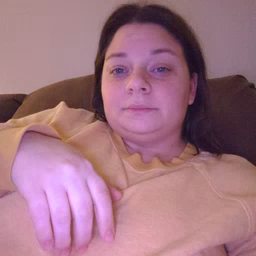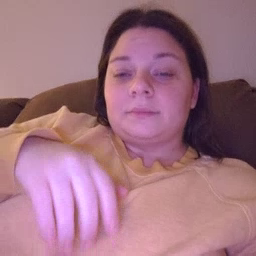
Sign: mitten